Field crop: maize
Growth stage: 2
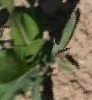
Species: maize